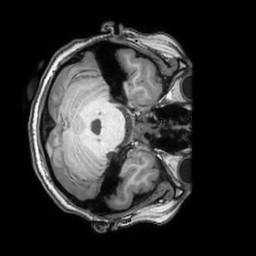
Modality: T1w
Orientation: axial
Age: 20
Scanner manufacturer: philips
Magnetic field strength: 3 T
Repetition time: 0.007 s
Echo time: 0.003501 s